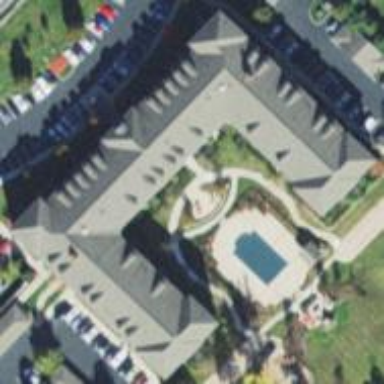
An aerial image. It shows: View of apartment building.